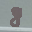
Label: 8